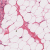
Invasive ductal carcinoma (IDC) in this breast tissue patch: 0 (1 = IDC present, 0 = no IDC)